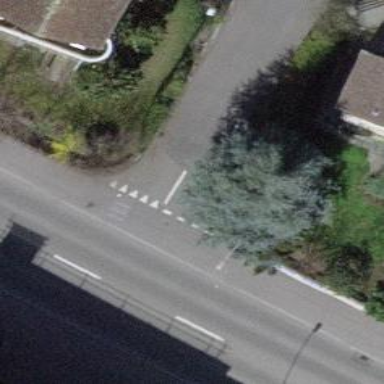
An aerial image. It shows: Residential road with asphalt surface.